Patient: sex F, age 46
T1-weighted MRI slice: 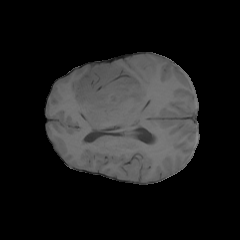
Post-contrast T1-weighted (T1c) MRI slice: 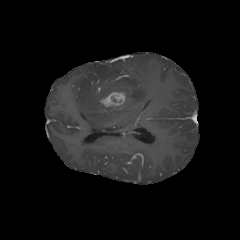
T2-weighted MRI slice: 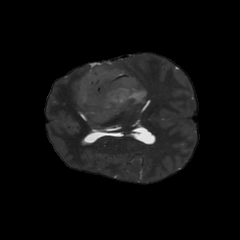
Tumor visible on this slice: yes
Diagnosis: Glioblastoma, IDH-wildtype
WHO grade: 4